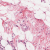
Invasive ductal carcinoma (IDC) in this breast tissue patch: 0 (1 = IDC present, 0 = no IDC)